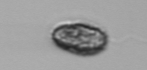
Label: Pseudochattonella_farcimen